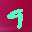
Label: 9